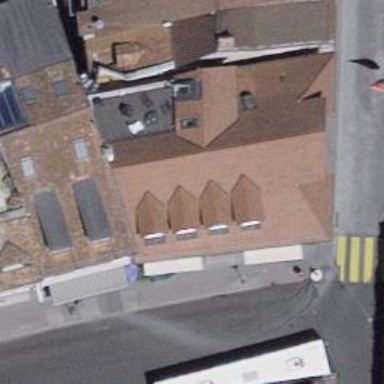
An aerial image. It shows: Restaurant.